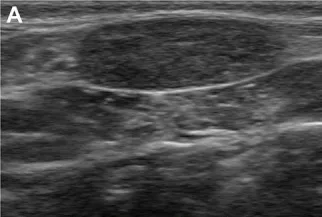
Ultrasonograms of the goiter caused by iodine deficiency in the dog. The echotexture of the left thyroid lobe. Is homogeneous.
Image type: radiology (ultrasound)